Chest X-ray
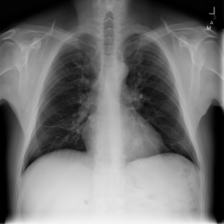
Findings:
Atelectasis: negative
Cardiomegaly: negative
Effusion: negative
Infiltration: negative
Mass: negative
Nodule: negative
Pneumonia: negative
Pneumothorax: negative
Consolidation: negative
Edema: negative
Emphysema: negative
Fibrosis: negative
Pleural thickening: negative
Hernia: negative